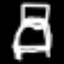
Label: bed